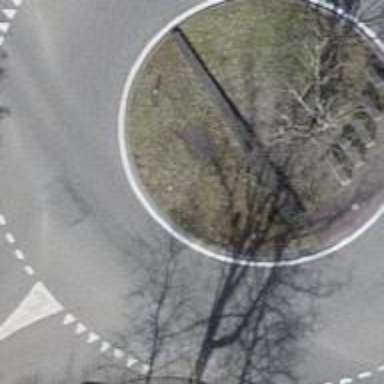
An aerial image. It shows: Primary highway intersecting roundabout.